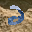
Label: 2